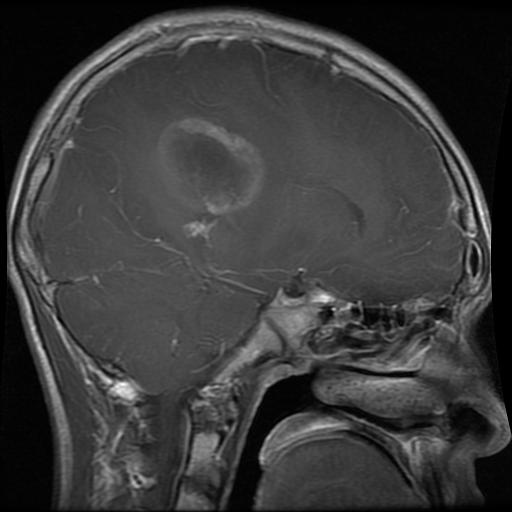
Label: glioma